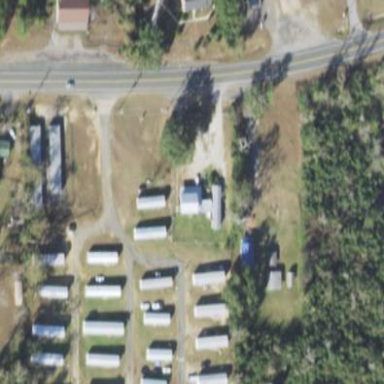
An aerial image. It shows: Residential area known as trailer park.